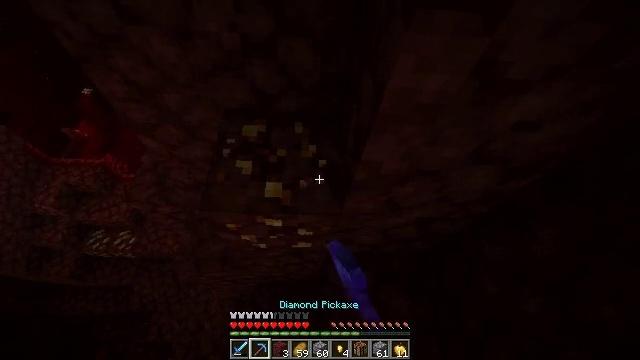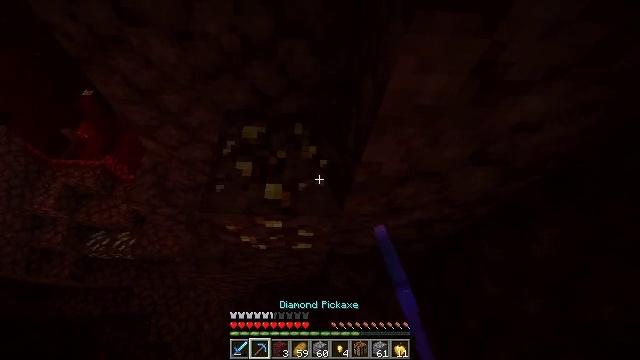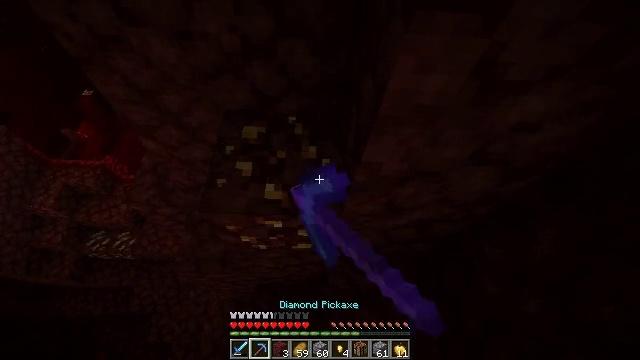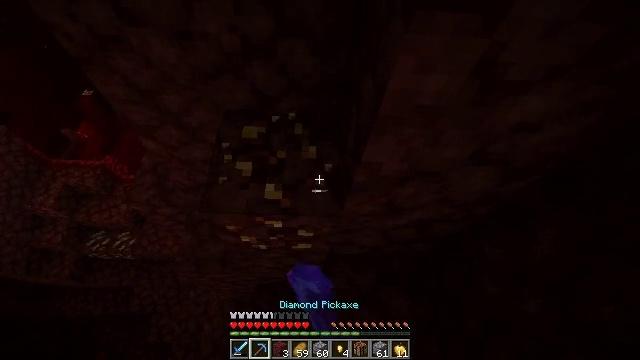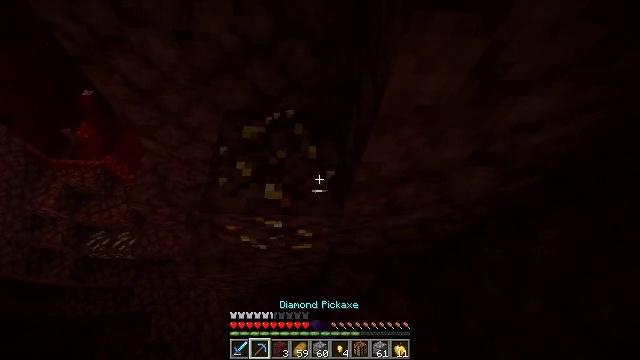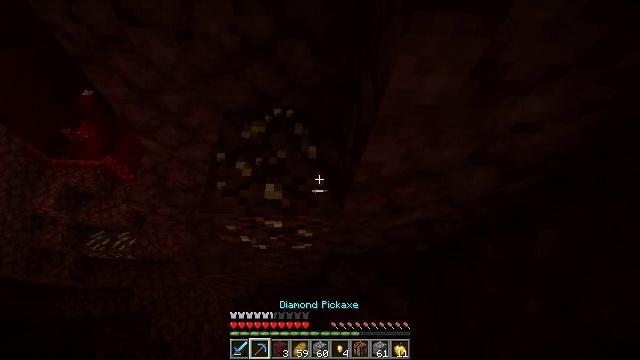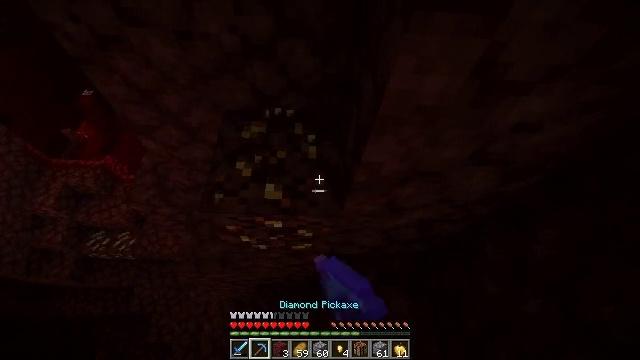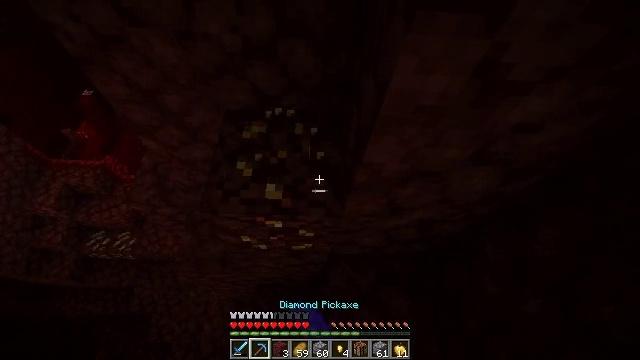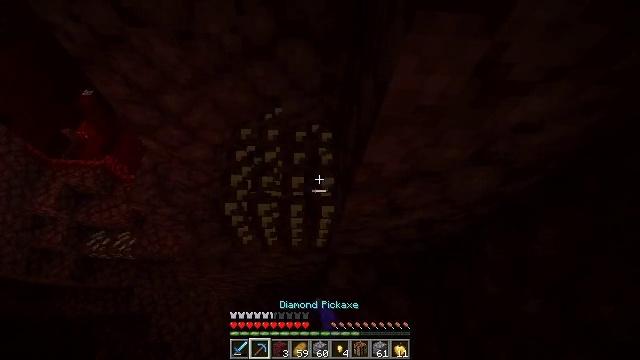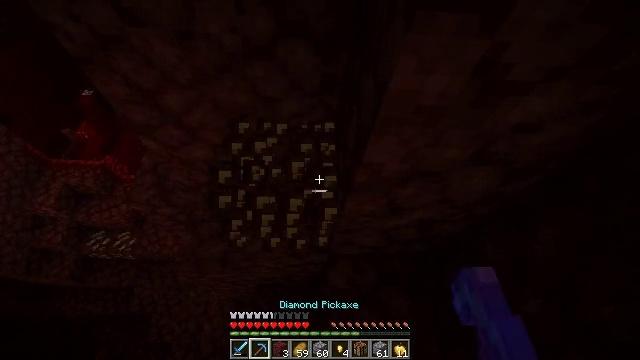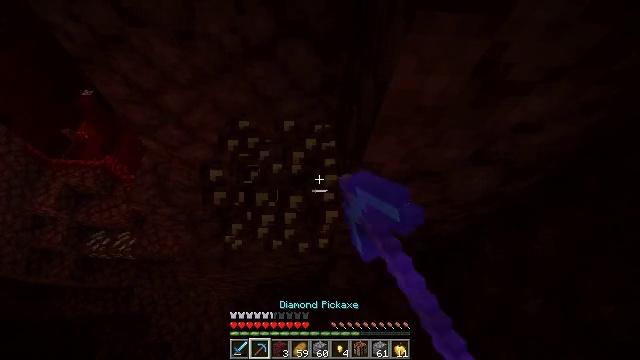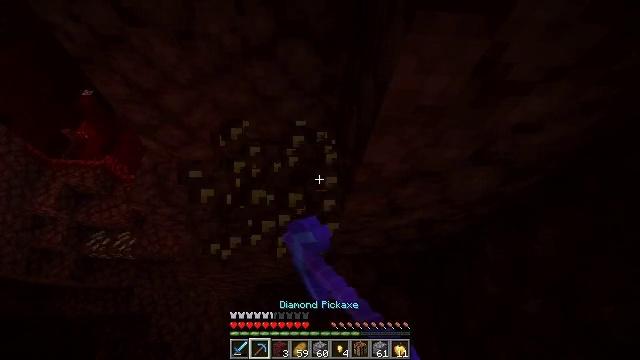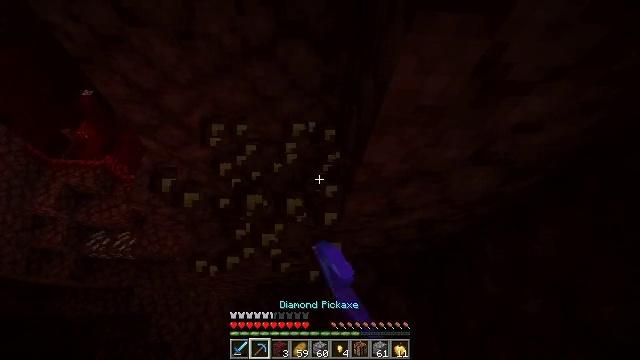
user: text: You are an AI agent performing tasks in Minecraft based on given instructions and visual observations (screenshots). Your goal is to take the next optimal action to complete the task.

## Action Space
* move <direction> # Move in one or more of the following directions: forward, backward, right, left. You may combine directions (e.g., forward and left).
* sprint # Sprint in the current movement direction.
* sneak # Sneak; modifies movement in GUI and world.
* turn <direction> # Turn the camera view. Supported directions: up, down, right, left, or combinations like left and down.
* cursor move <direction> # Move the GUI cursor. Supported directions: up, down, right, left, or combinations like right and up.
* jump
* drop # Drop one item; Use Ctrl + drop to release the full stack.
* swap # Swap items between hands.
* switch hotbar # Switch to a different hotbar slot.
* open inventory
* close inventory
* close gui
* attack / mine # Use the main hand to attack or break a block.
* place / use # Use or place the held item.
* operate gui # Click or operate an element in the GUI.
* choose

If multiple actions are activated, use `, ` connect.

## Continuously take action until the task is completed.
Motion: motion action
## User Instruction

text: Find and mine nether gold ore.
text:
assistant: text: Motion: move forward and move left, sneak, attack / mine
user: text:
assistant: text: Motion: move forward, sneak, attack / mine
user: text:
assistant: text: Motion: move forward, sneak, attack / mine
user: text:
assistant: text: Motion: move forward and move left, sneak, attack / mine
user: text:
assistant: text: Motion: move forward and move left, sneak, attack / mine
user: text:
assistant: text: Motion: move forward and move left, sneak, attack / mine
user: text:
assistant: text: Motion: move forward and move left, sneak, attack / mine
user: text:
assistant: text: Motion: move forward and move left, sneak, attack / mine
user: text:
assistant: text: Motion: move forward and move left, sneak, attack / mine
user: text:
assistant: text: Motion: move forward and move left, sneak, attack / mine
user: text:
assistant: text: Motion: move forward and move left, sneak, attack / mine
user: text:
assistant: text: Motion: move forward and move left, sneak, attack / mine
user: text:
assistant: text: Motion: sneak, attack / mine